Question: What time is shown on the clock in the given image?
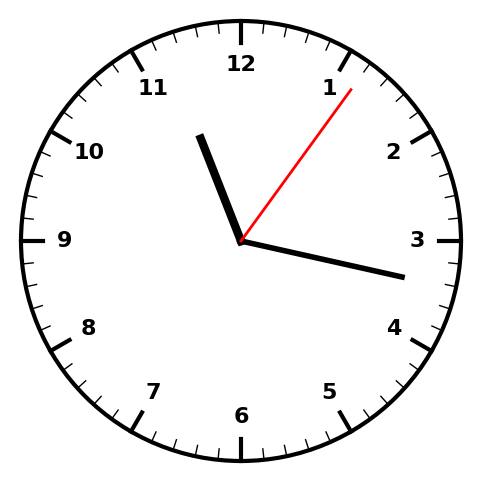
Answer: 11:17:06